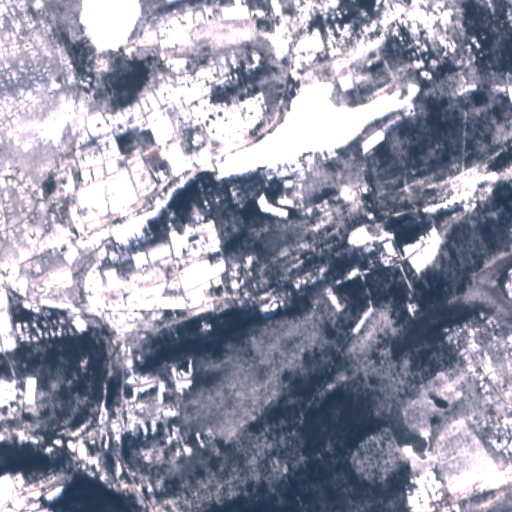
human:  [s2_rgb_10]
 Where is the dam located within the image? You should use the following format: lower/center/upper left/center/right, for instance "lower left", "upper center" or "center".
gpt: The dam is located in the upper left of the image.
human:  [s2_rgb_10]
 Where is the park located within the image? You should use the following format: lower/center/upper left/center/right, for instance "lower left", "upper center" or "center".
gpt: The park is located in the lower left of the image.
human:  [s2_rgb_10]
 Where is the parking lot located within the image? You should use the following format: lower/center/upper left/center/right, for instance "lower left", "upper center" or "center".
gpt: The parking lot is located in the center right of the image.
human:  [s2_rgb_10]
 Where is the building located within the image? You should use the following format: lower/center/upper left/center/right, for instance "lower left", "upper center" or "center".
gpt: The building is located in the center right of the image.
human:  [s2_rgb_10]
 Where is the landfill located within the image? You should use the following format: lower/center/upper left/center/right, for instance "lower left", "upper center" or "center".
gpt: There is no landfill in the image.